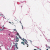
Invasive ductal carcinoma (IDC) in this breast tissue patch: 0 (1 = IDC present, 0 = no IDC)